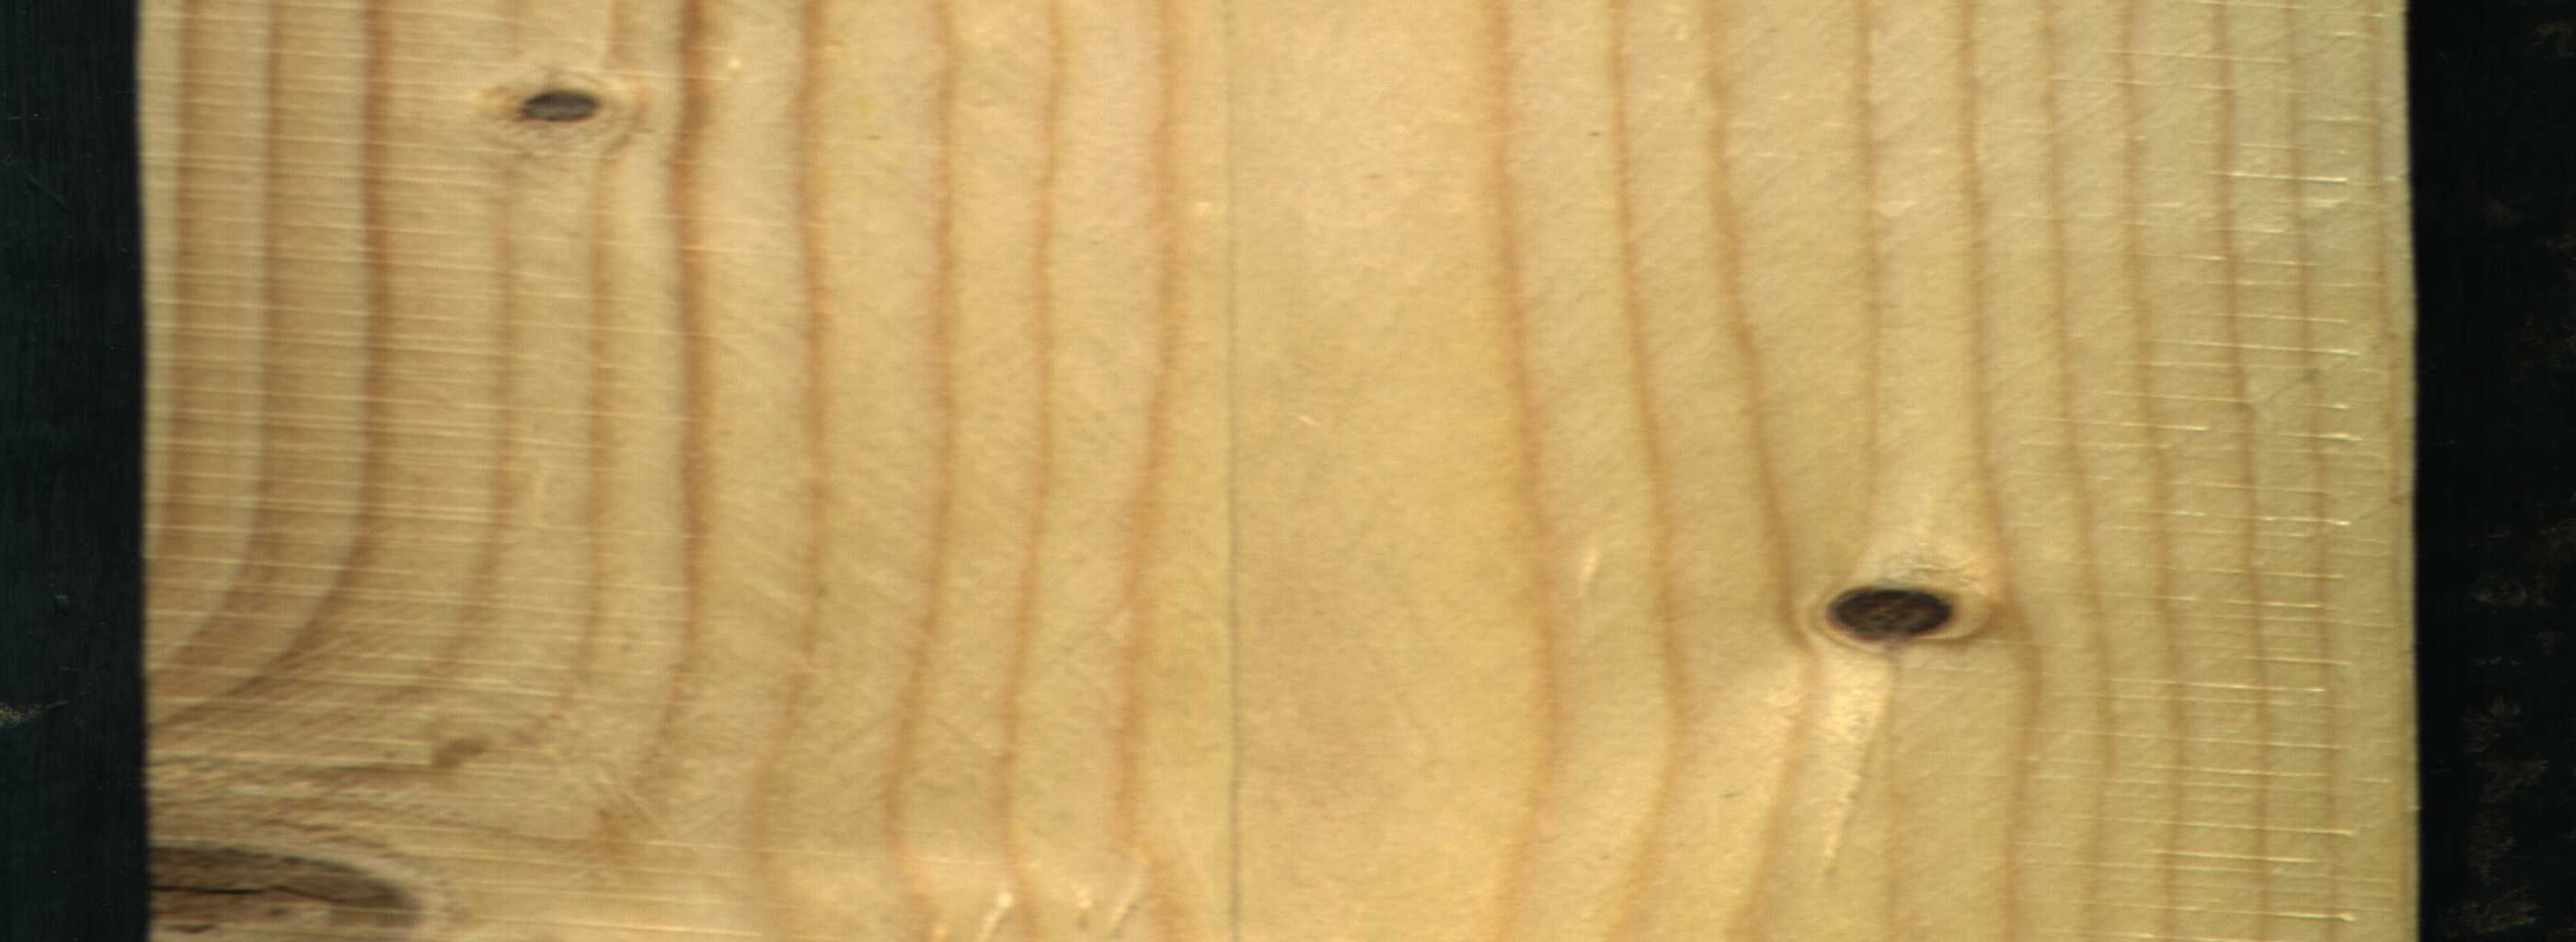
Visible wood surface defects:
knot_with_crack
Dead_Knot
Live_Knot